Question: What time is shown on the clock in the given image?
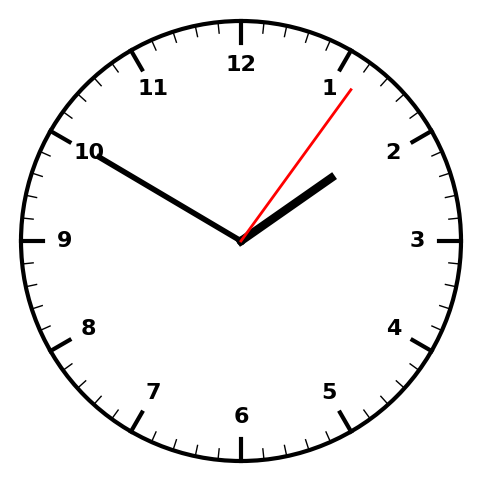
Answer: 01:50:06